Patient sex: M
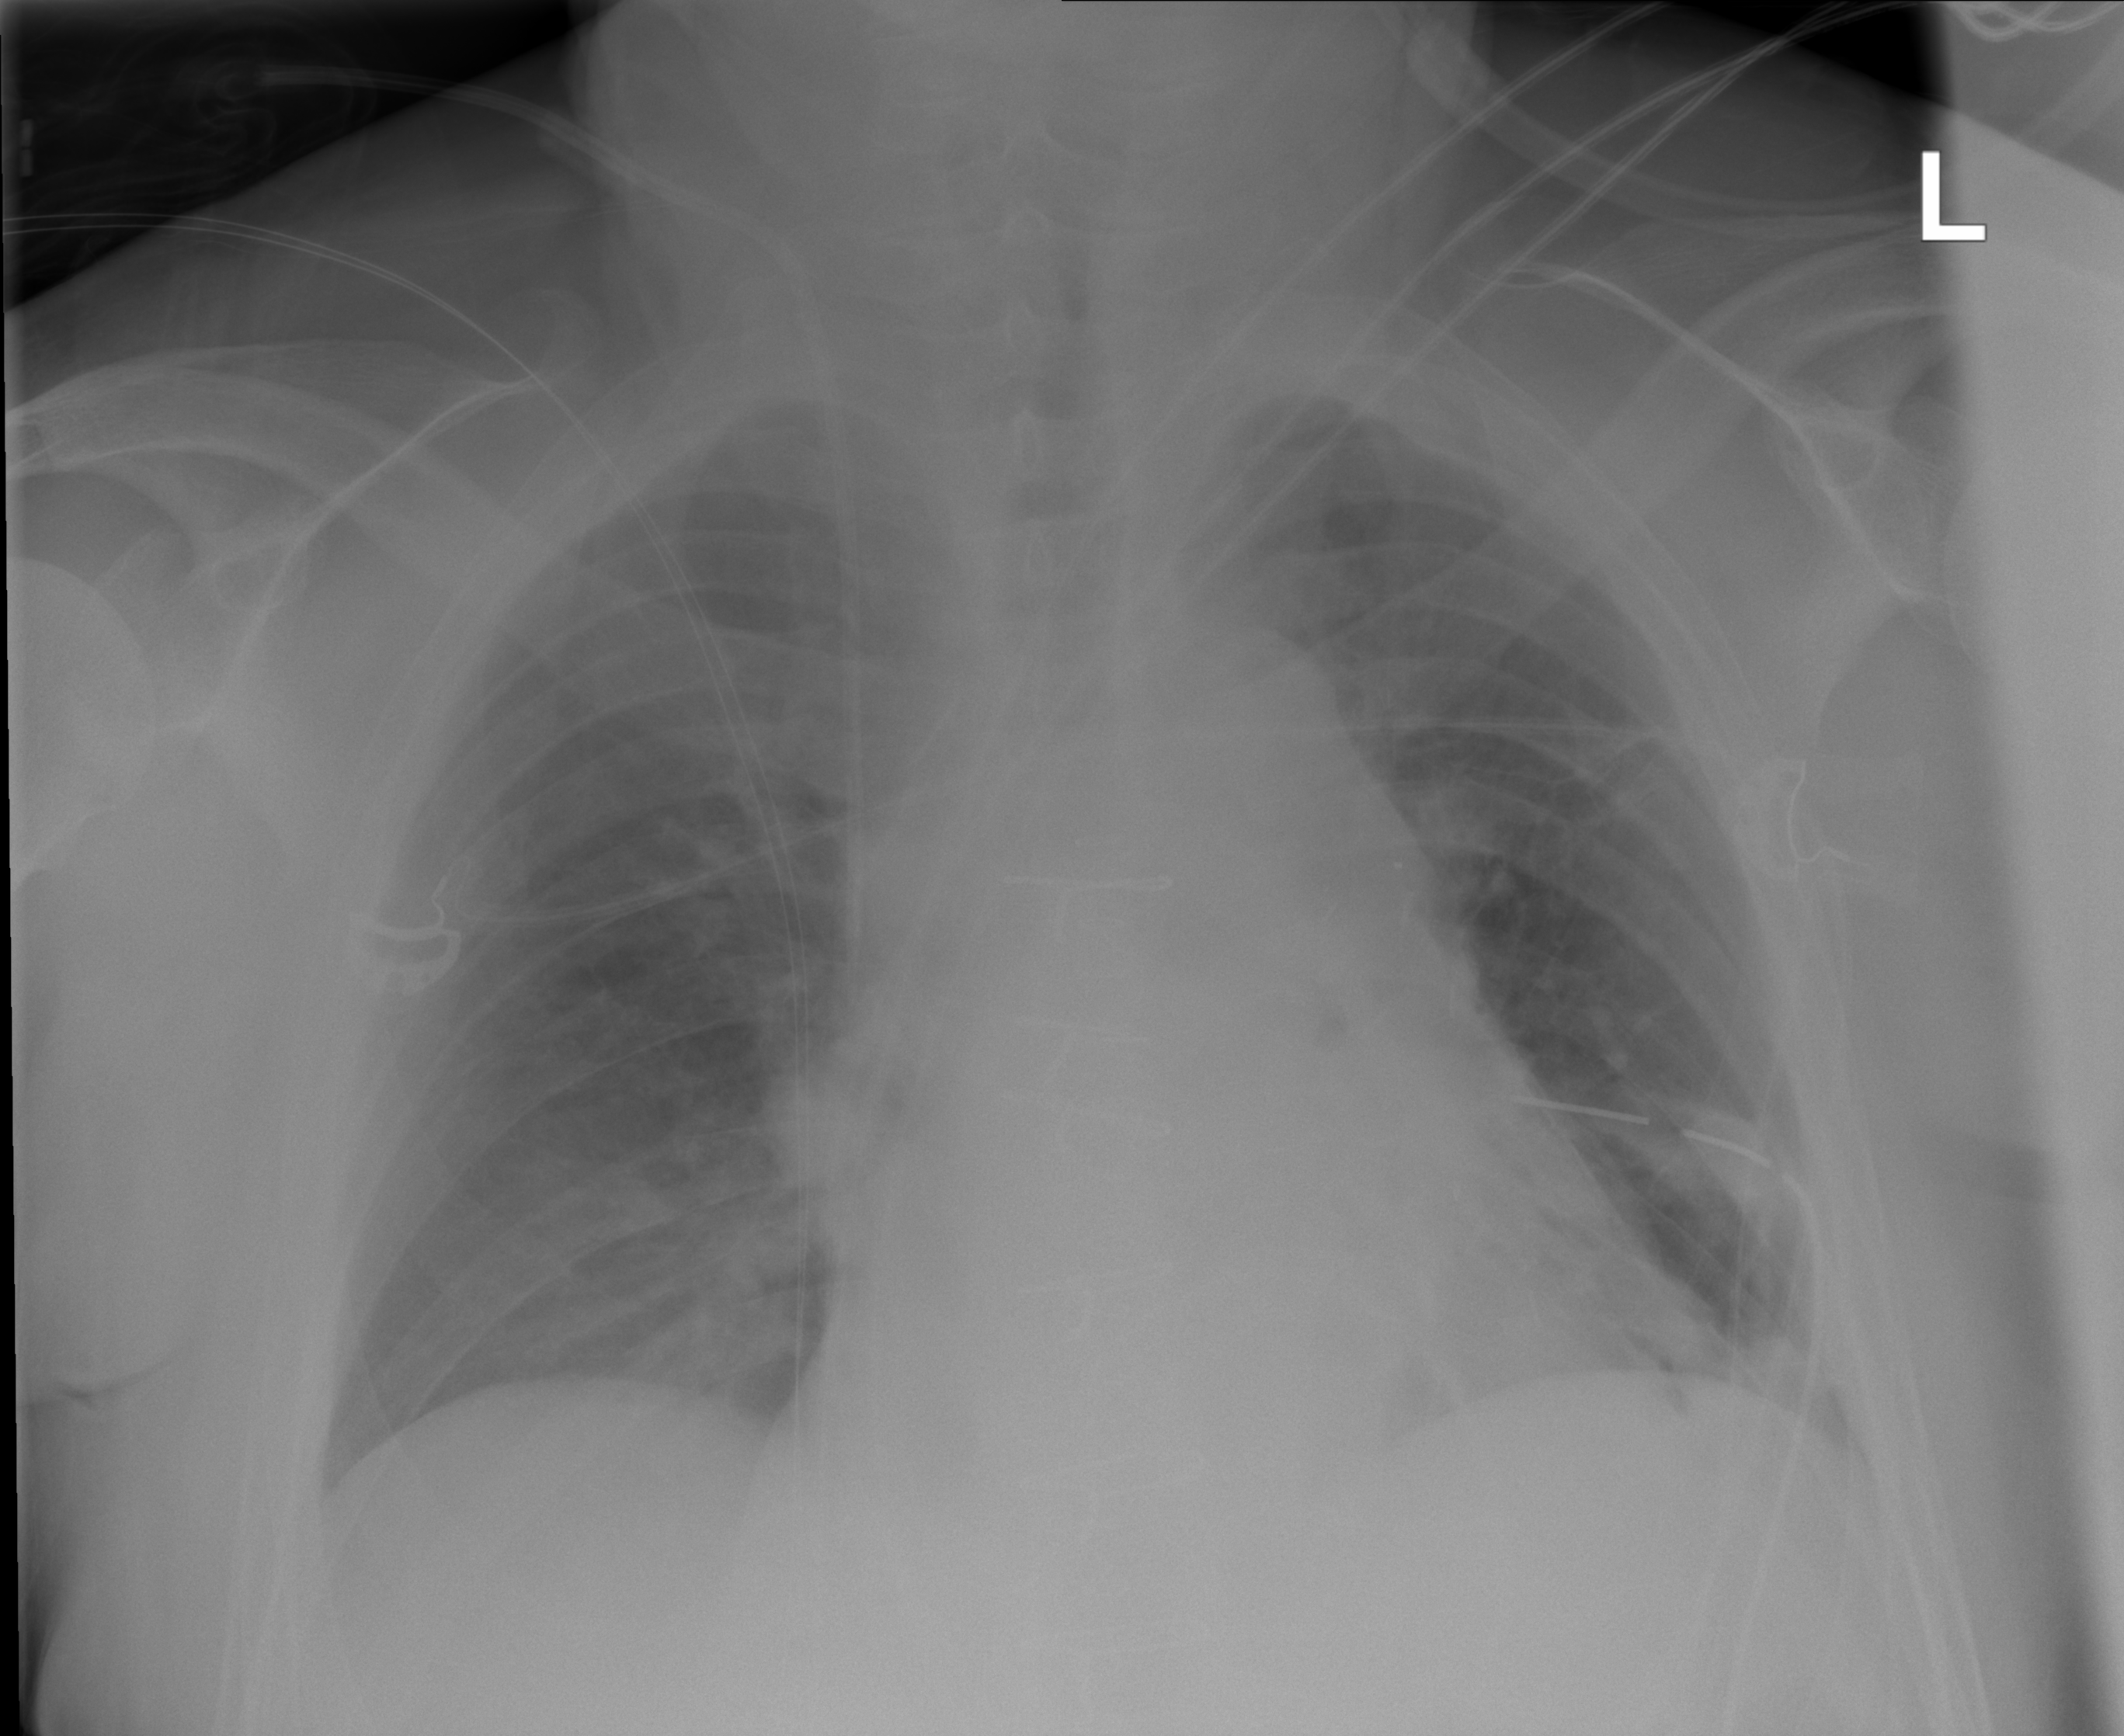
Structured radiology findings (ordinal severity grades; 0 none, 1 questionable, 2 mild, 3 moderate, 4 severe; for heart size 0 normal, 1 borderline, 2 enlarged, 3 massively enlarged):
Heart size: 0
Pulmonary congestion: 0
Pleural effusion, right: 0
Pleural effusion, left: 0
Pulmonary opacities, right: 1
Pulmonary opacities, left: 0
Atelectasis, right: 2
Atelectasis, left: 0